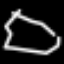
Label: octagon